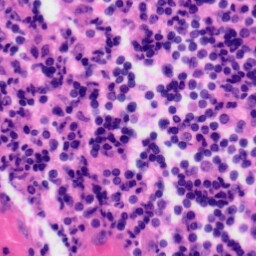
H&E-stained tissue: Tonsil